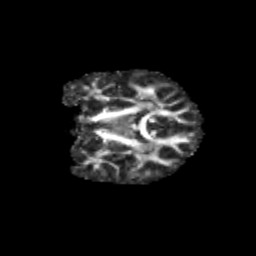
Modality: FA
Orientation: coronal
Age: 12
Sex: female
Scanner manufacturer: siemens
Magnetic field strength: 3 T
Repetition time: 3.8 s
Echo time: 0.07 s